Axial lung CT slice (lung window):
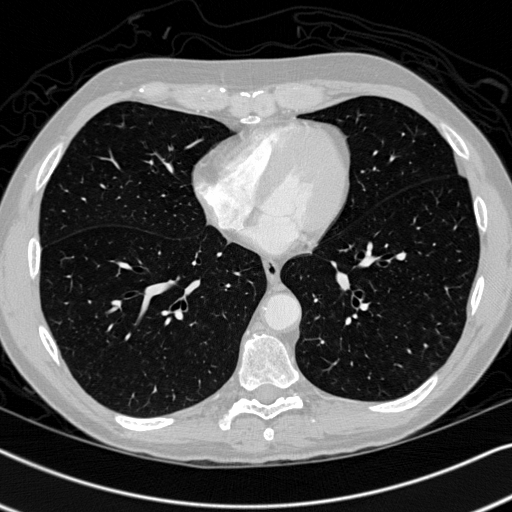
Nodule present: no